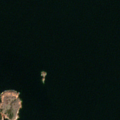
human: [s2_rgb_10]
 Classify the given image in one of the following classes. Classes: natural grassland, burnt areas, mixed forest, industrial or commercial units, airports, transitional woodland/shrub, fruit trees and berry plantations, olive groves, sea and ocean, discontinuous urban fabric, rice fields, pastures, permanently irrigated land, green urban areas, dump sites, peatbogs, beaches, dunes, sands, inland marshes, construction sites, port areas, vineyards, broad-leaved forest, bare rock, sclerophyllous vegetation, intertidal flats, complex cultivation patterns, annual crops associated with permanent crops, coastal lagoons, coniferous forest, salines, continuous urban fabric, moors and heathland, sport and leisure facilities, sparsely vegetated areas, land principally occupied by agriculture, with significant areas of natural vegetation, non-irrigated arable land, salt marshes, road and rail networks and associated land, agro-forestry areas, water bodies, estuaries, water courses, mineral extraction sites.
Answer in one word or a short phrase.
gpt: bare rock, sea and ocean